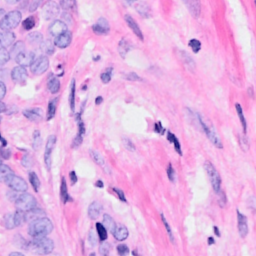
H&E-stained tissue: Breast